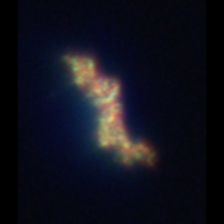
Taxon: Unknown_detritus
Group: Unknown